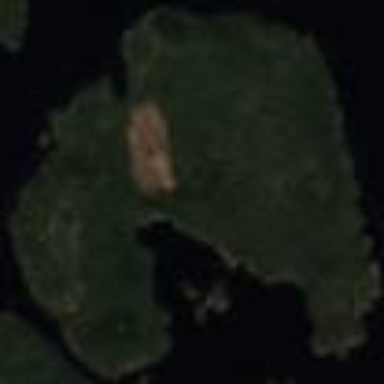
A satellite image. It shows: Image showing island.